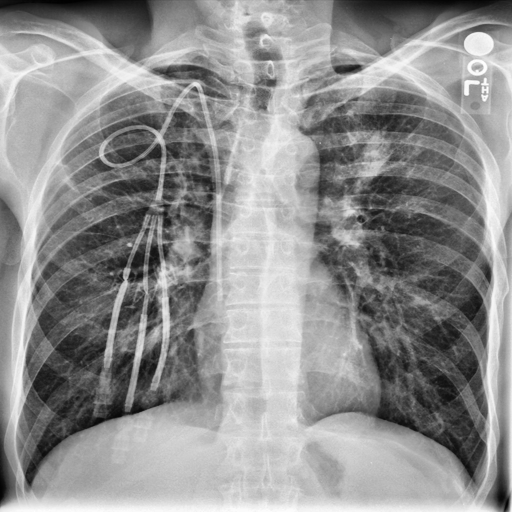
Finding: NORMAL